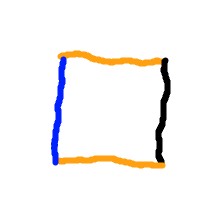
Shape: square